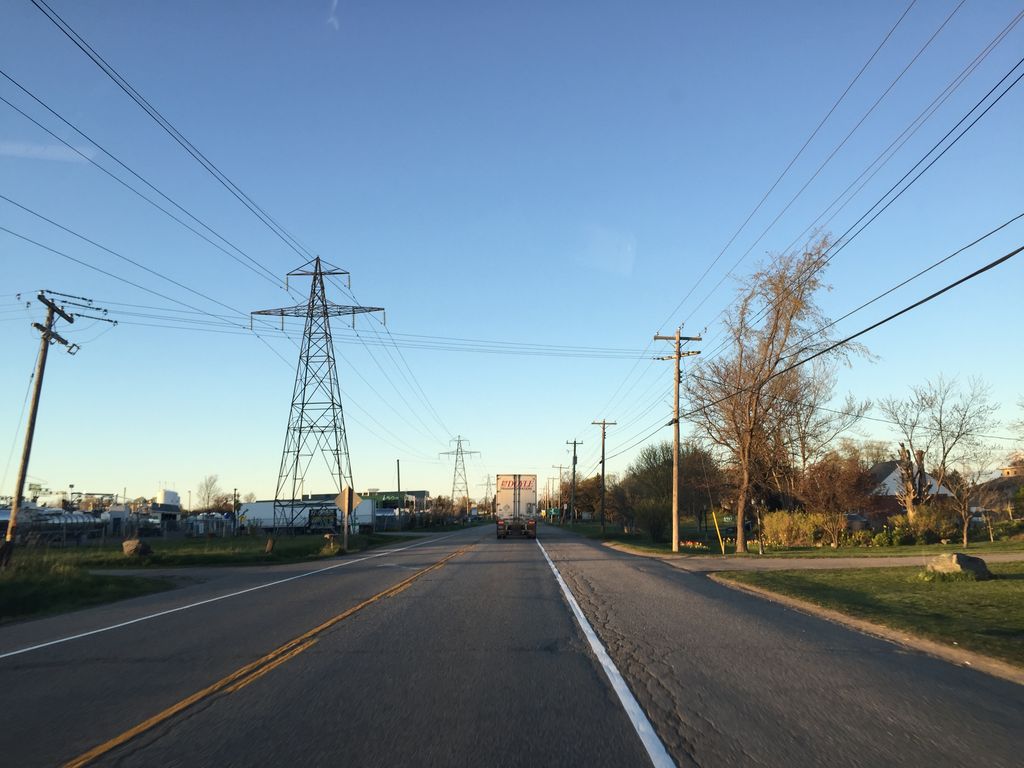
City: kitchener-waterloo